Aerial crown-view tile of a tropical tree (Barro Colorado Island, Panama), acquired 20240716:
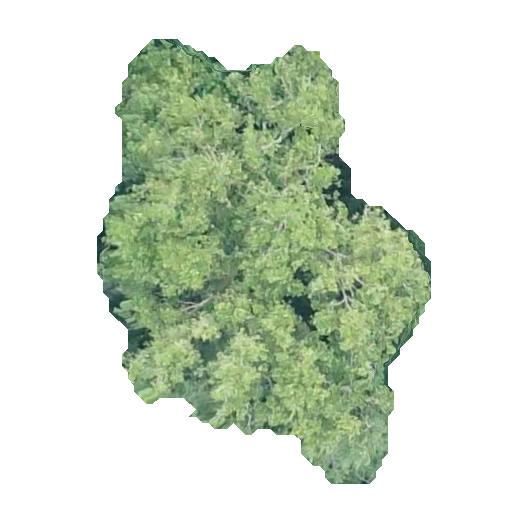
Species: Guapira myrtiflora
GBIF accepted scientific name: Guapira myrtiflora
Crown area: 155.854 m²